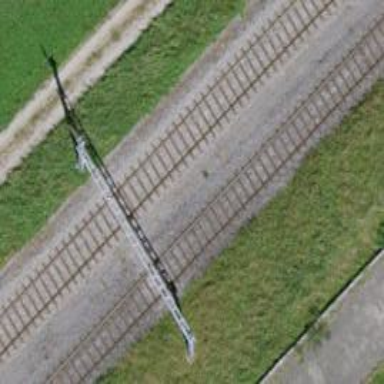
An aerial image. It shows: Siding railway line with electrified contact line for the trains.